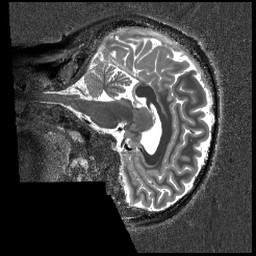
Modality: T1w
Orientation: sagittal